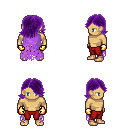
a pixel art fantasy rpg character, male body template, human, tanned skin, maroon tattered cape, red pants, purple swoop hairstyle, gold gloves, four views (front, back, left, right), 2x2 character sprite sheet, small pixel art, hard edges, no anti-aliasing